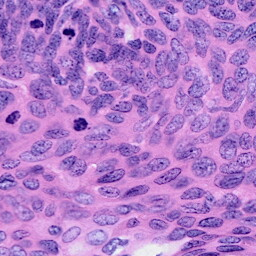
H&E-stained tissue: Cervix